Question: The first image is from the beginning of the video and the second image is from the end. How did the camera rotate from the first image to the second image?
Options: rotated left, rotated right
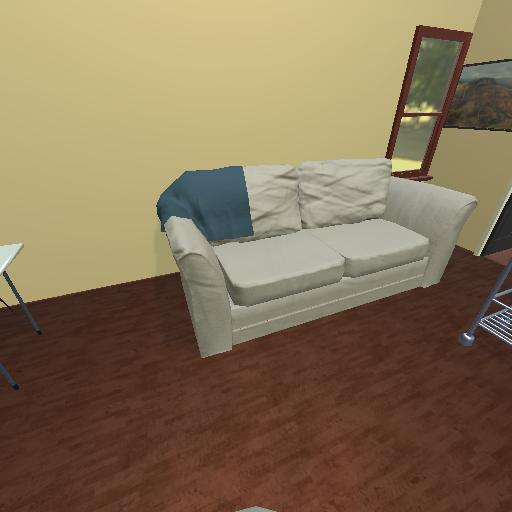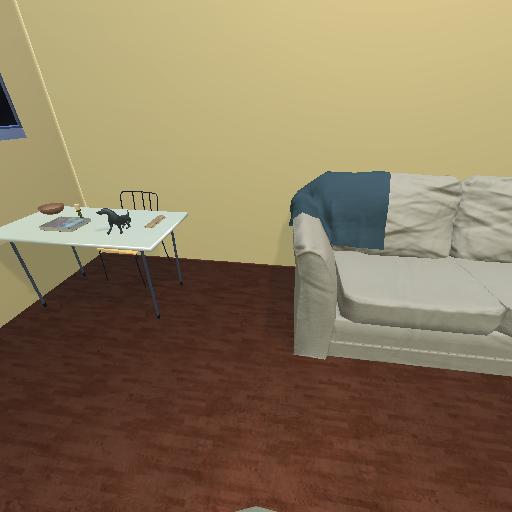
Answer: rotated left